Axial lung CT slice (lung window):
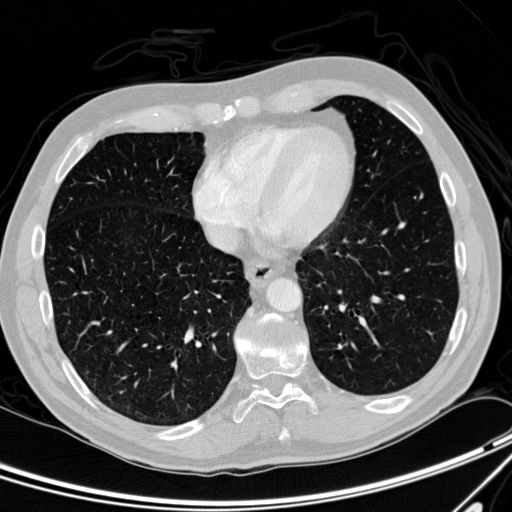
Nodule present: no